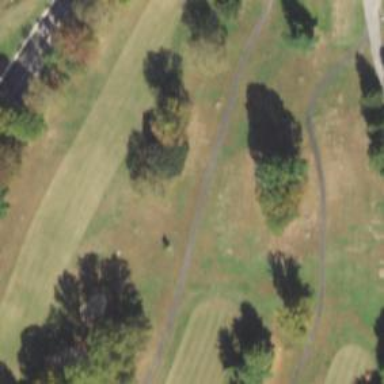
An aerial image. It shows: Path.